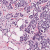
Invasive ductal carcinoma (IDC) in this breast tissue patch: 1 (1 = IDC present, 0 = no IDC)